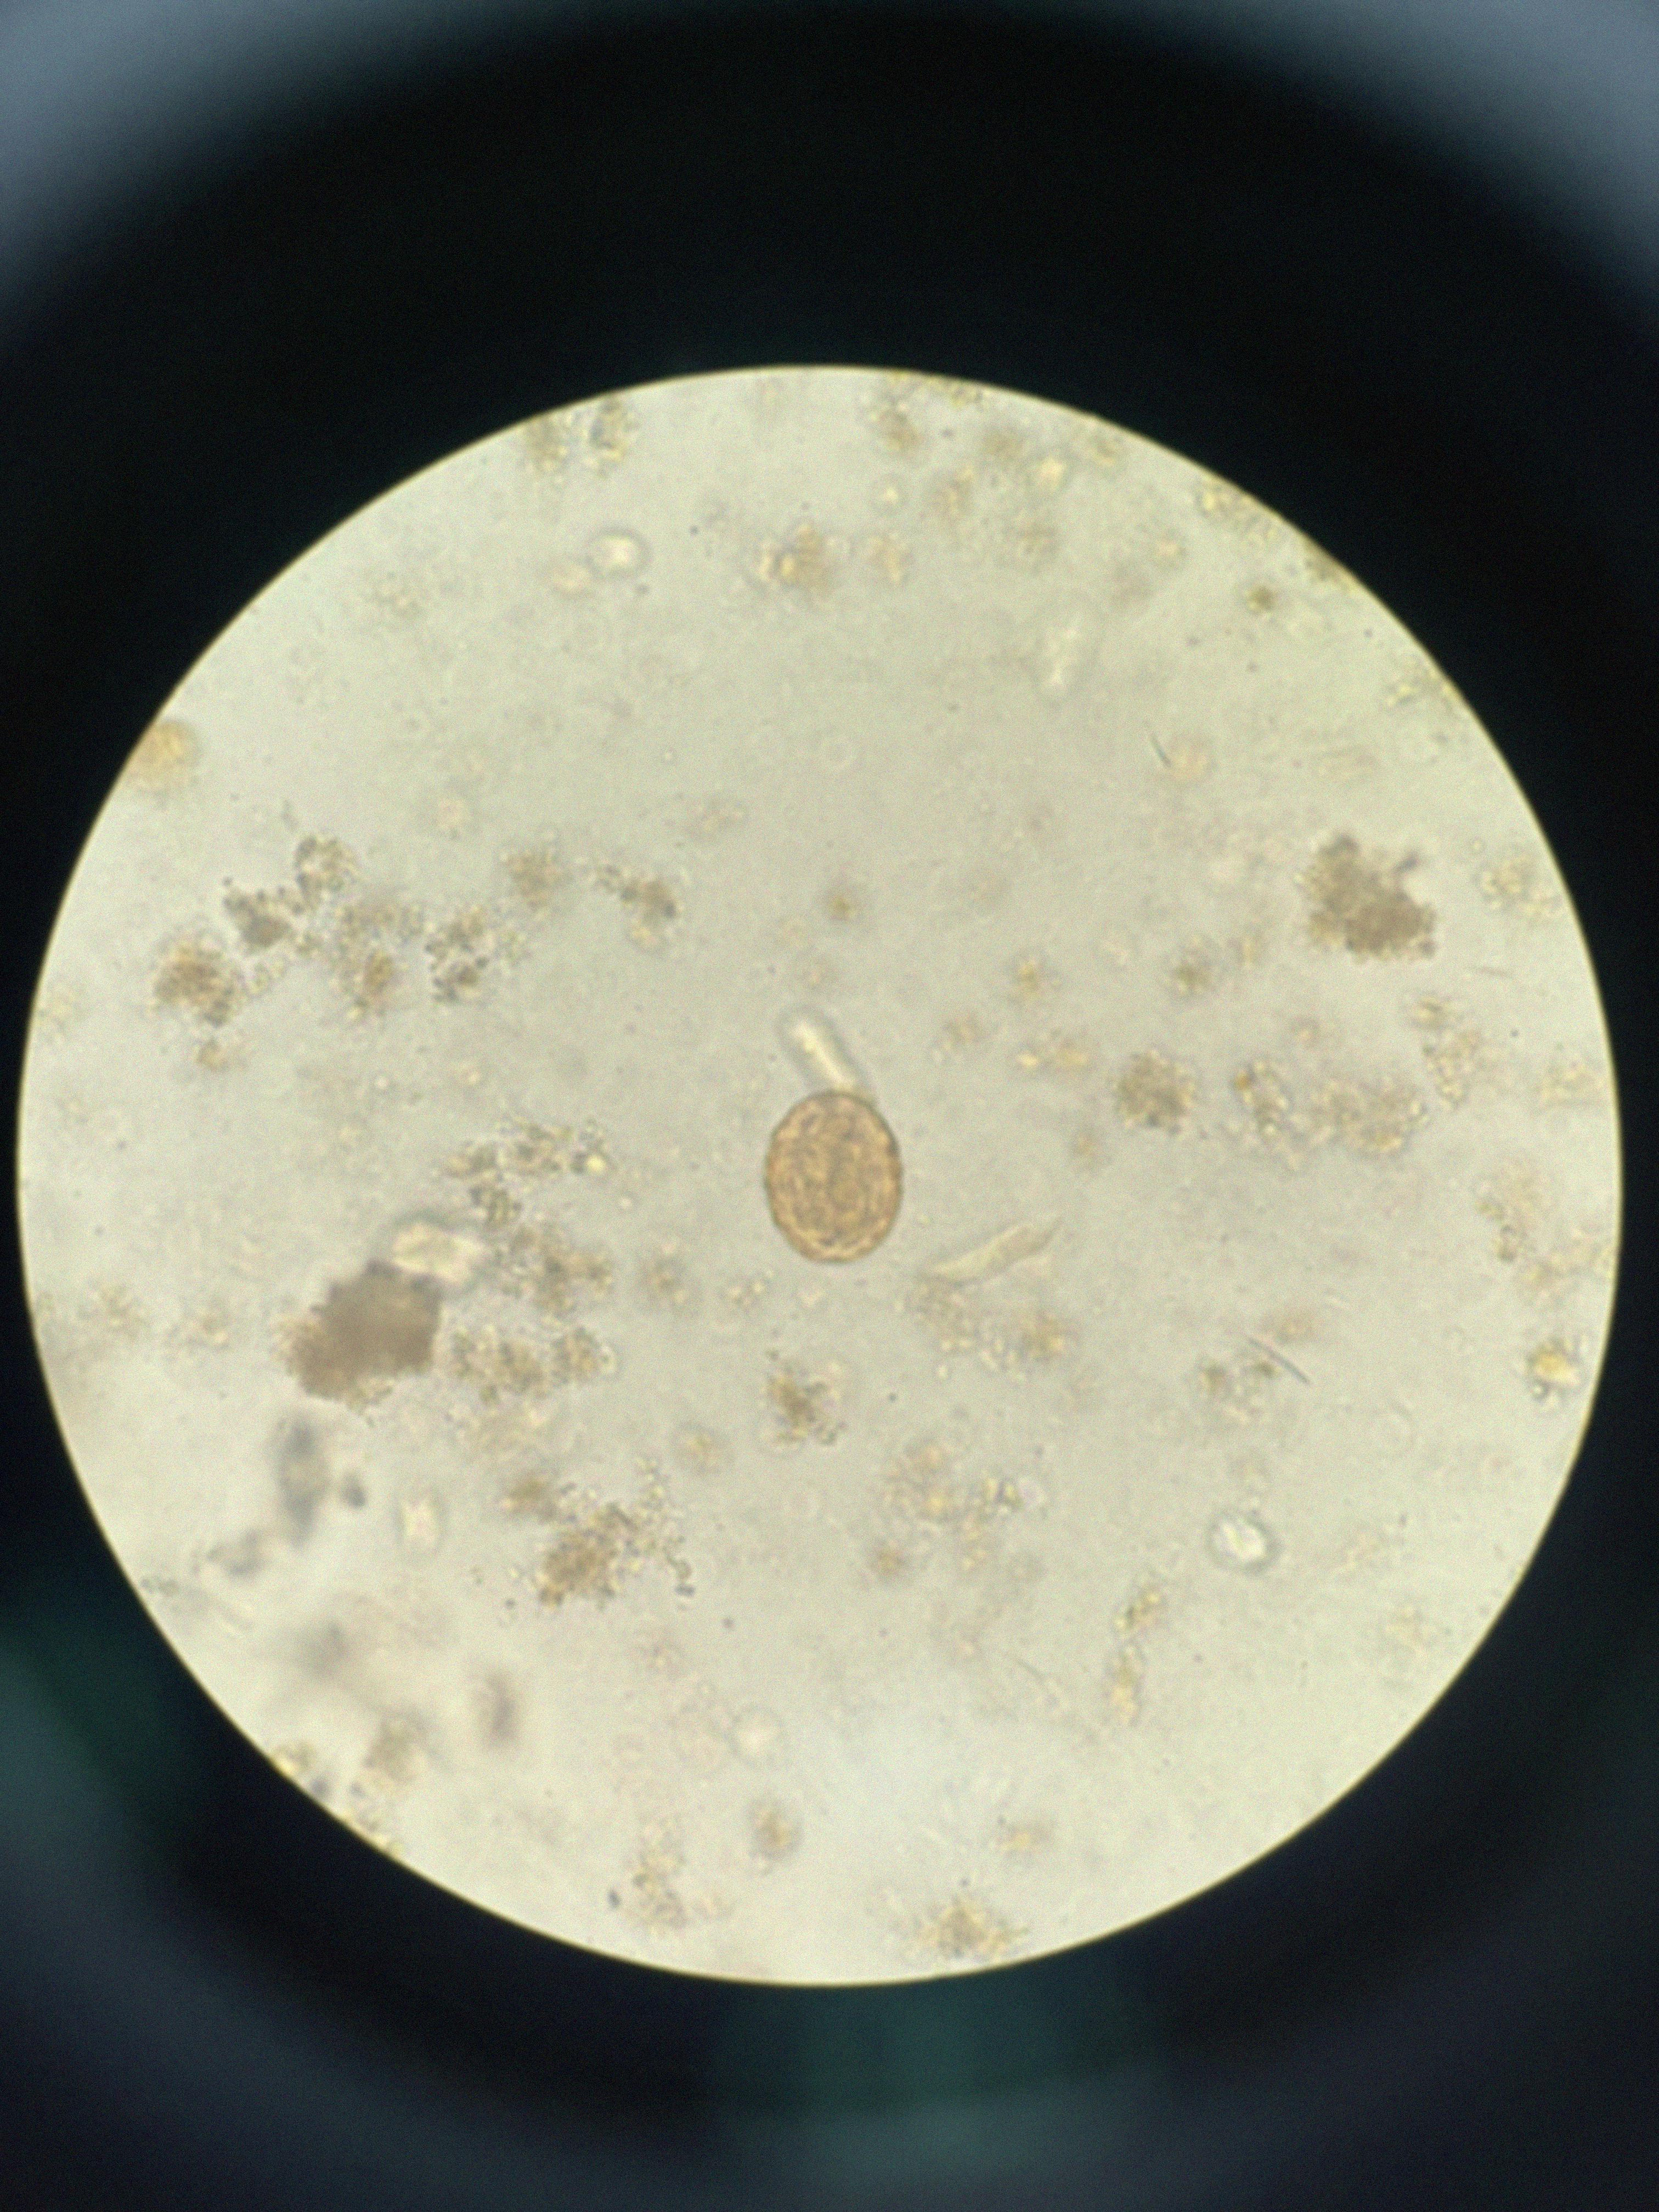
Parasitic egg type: Ascaris lumbricoides